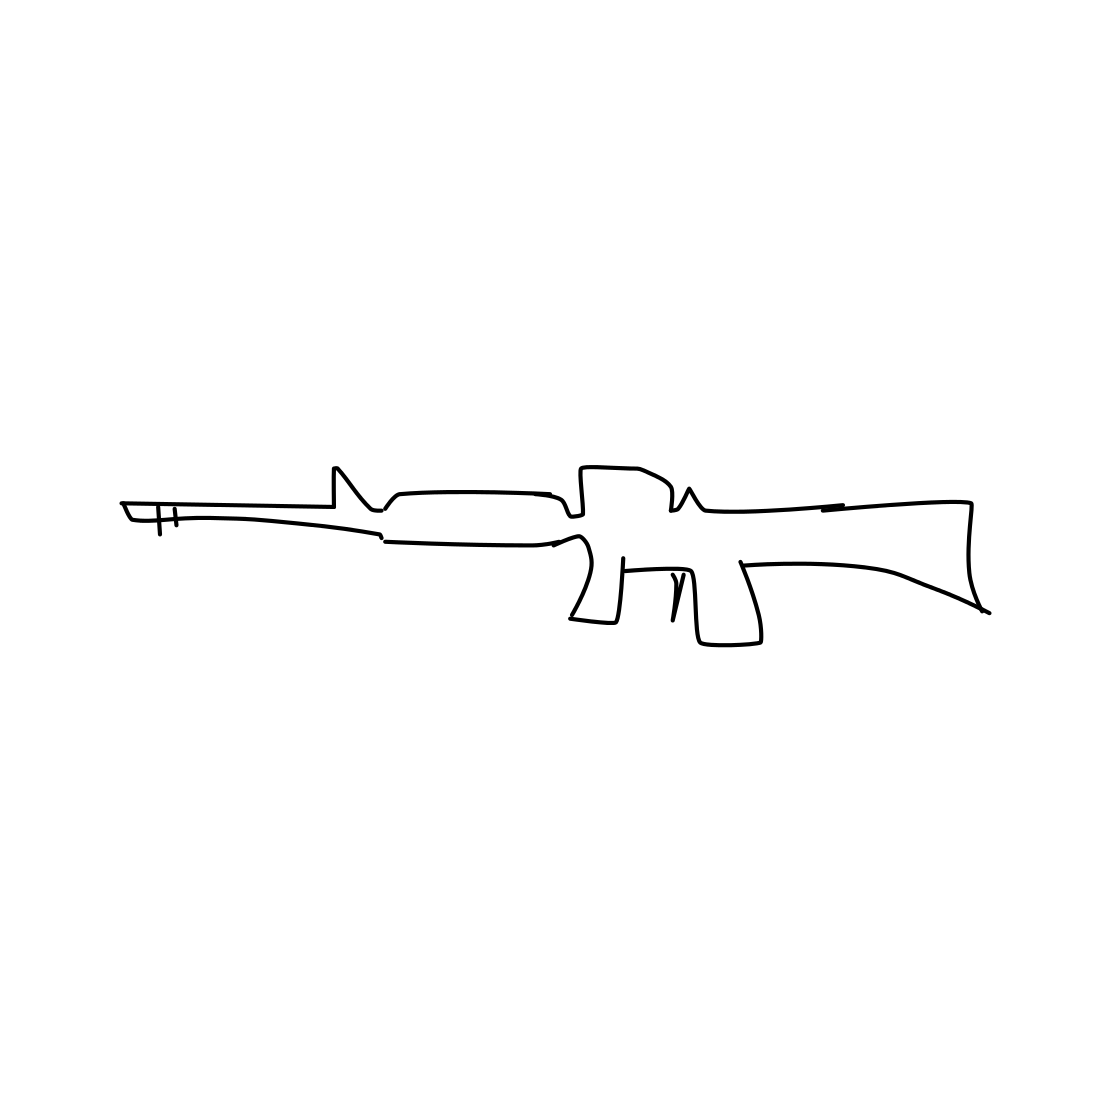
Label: rifle